Field crop: maize
Growth stage: 2
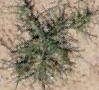
Species: salsola